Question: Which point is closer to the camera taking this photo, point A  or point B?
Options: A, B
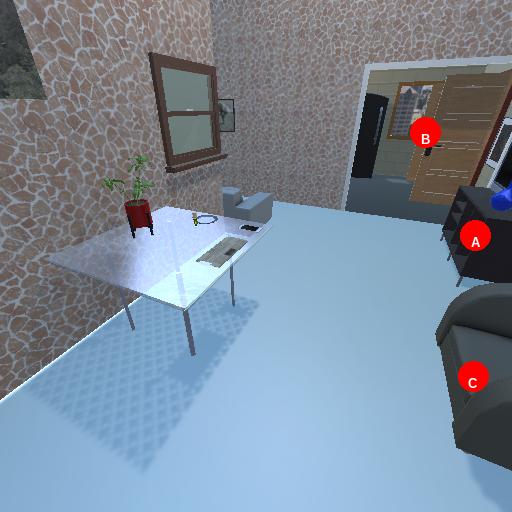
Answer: A